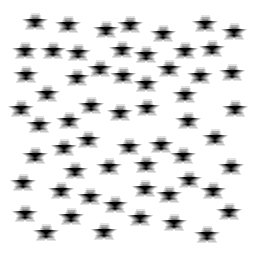
Squares: 0
Triangles: 0
Stars: 59
Total shapes: 59